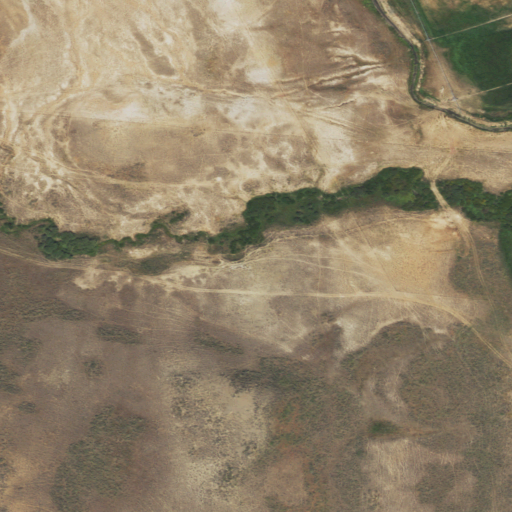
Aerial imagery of valley in Wyoming named Quakenasp Canyon containing shrub, pasture, and grassland